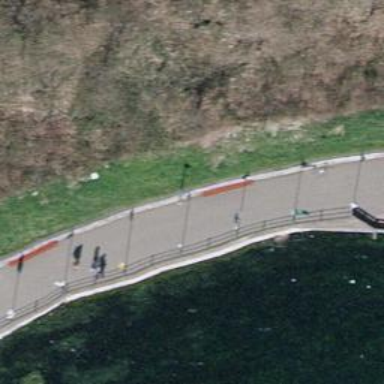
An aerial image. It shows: Red bench.